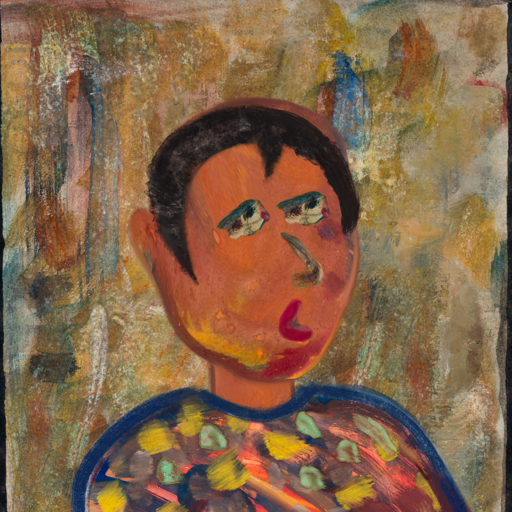
Background: Pipe, Head And Neck Side: Mother_And_Son_Son, Face Side: Pipe, Bust: Mother_And_Son_Mother, Hair Side: Roy_Bahadur, Head Accessory: Blank, Second Necklace: Blank, Necklace: Blank, Baby: Blank